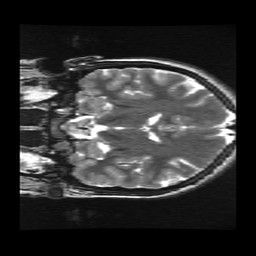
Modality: T2w
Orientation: coronal
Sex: female
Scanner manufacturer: ge
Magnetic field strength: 3 T
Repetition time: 5 s
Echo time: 0.1017 s